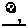
Label: moon